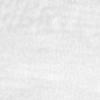
Label: no_change